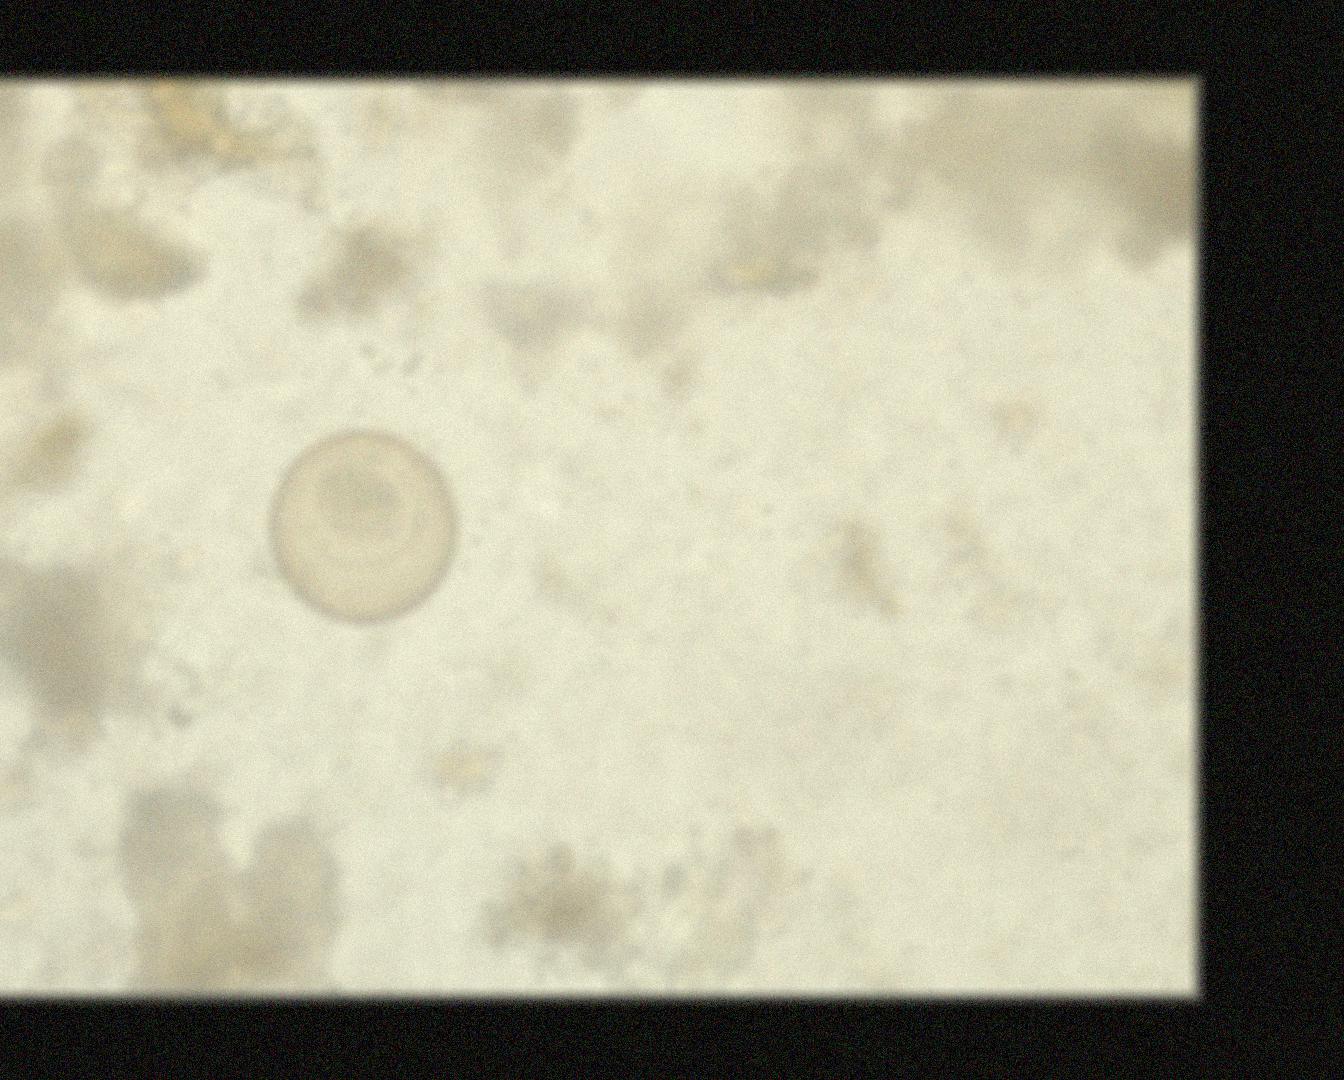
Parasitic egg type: Hymenolepis diminuta